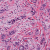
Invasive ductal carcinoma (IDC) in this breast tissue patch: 1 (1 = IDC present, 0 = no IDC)